Question: I currently have a problem with form validation and milliseconds. I guess time in milliseconds is not a valid date format in angular, as e.g. 'angular.isDate(1418645071000)' is returning false.
But what to change in my code, so that the form validation is working? I do not have any restriction with the server - meaning a date in the format "Sat Feb 03 2001 00:00:00 GMT+0100 (CET)" is also being acceptable.

Here is the code:
<URL>
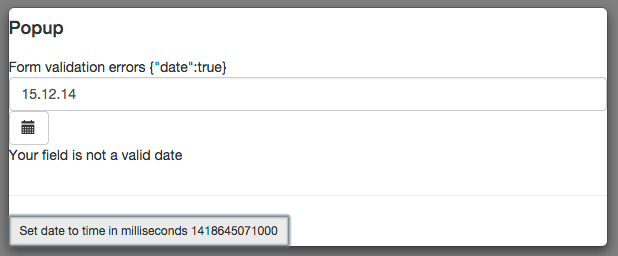
Answer: I found a solution based on this thread on stackoverflow <URL>
I filter the modelValue to my custom date format. So the viewValue will have the format 'dd.Mm.yy'.
'''
ngModelCtrl.$formatters.push(function(modelValue) {
if(modelValue) {
var filtered = $filter('date')(modelValue, 'dd.MM.yy');
return filtered;
}
});
'''
And with the following code I immediately transform my milliseconds to a valid date
'''
/*https://stackoverflow.com/questions/22639485/angularjs-how-to-change-the-value-of-ngmodel-in-custom-directive*/
// $parse works out how to get the value.
// This returns a function that returns the result of your ng-model expression.
var modelGetter = $parse(attrs['ngModel']);
console.log(modelGetter(scope));
var timeInMilliseconds = modelGetter(scope);
if(timeInMilliseconds != null) {
// This returns a function that lets us set the value of the ng-model binding expression:
var modelSetter = modelGetter.assign;
// This is how you can use it to set the value 'bar' on the given scope.
modelSetter(scope, new Date(timeInMilliseconds));
console.log(modelGetter(scope));
}
'''
I have updated the <URL> accordingly. Now there are no more validation errors.